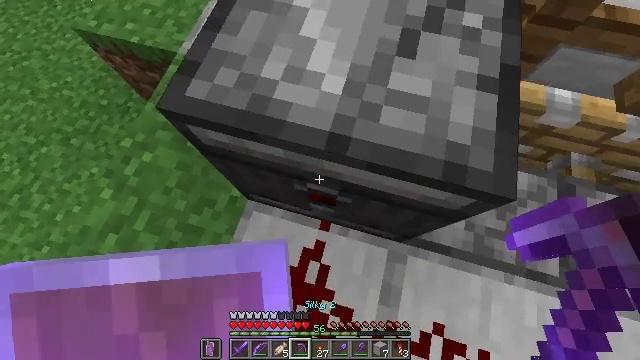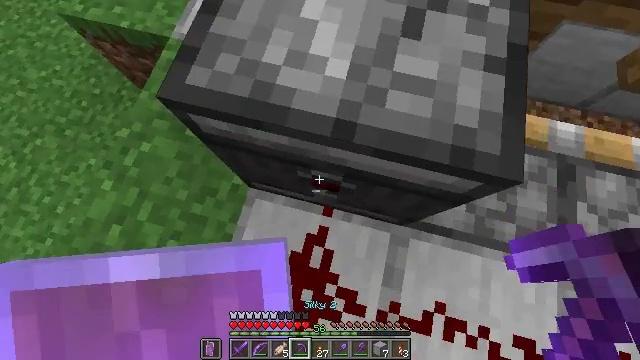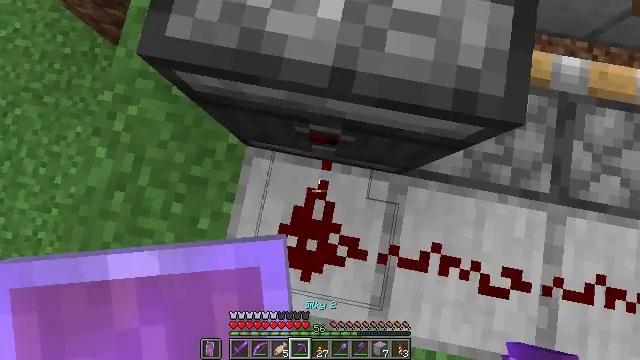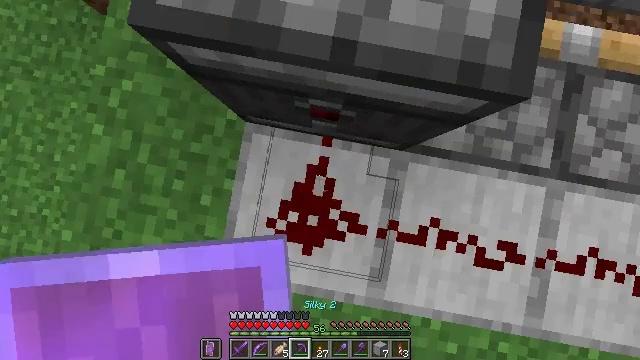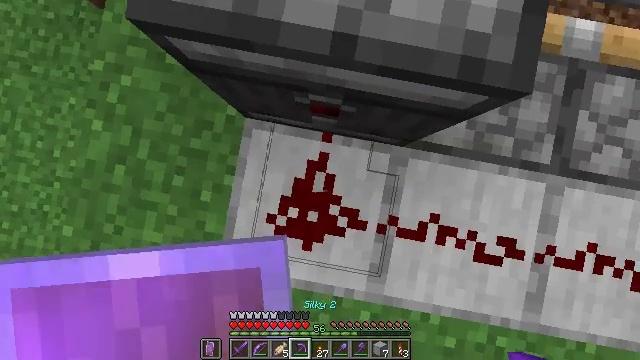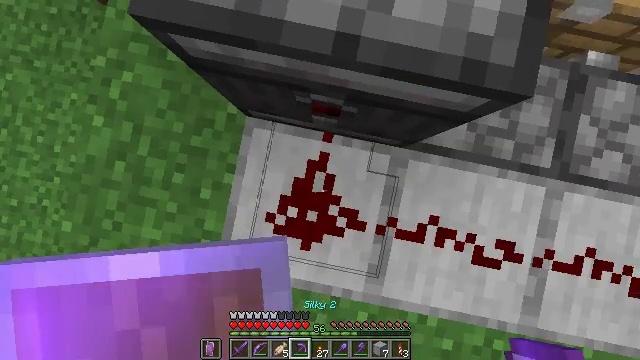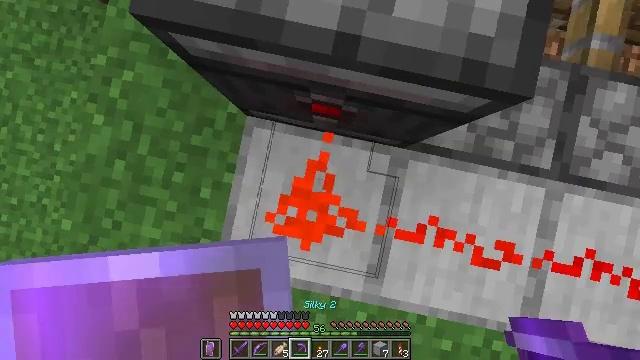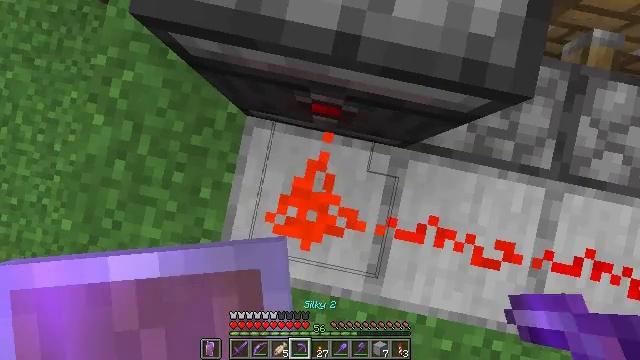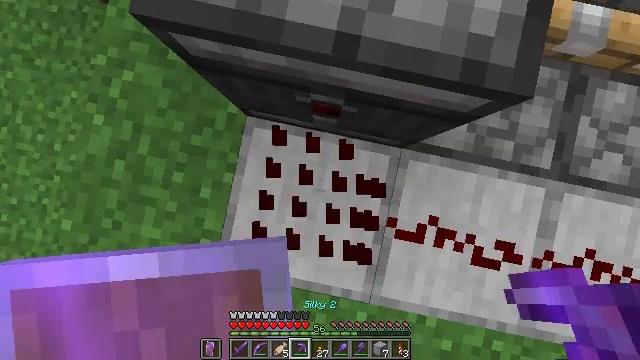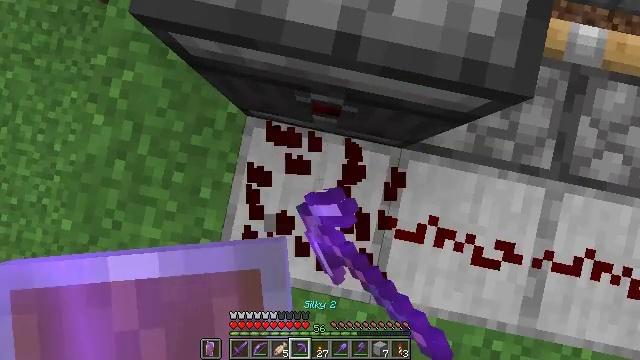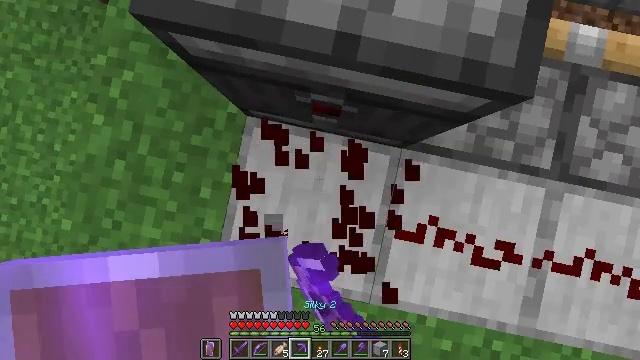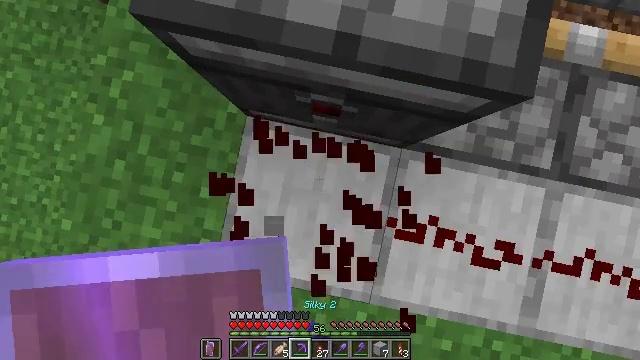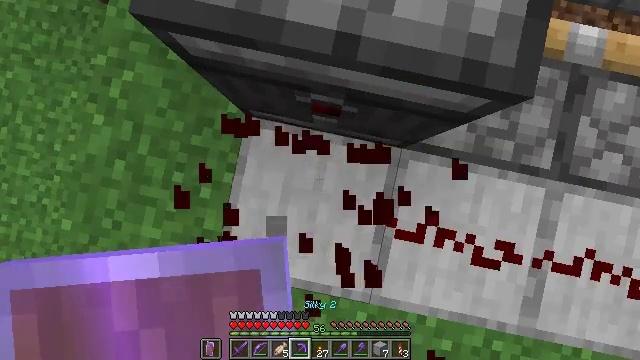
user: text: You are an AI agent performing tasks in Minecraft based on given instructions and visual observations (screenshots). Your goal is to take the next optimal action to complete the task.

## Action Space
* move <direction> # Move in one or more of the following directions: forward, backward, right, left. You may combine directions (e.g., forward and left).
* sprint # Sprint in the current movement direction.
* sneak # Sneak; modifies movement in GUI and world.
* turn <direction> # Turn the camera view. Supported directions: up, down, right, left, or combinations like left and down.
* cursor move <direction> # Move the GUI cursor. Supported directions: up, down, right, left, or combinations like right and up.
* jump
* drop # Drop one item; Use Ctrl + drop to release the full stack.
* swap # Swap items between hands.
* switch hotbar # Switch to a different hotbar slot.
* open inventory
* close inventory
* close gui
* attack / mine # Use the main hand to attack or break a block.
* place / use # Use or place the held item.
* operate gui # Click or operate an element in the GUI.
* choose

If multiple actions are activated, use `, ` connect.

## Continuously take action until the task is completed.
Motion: motion action
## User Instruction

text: Retrieve the redstone wire by breaking it.
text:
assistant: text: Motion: turn right and down
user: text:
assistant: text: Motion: turn right and down
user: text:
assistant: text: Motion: turn down
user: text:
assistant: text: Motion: turn down
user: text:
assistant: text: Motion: turn left and down
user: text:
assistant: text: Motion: turn down
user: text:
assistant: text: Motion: no_op
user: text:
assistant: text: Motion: attack / mine
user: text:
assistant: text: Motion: attack / mine
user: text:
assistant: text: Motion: no_op
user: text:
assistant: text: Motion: no_op
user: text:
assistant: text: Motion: no_op
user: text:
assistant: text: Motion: no_op